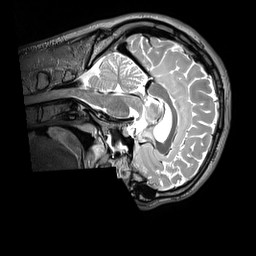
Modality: T2w
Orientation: sagittal
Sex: male
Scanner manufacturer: siemens
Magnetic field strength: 3 T
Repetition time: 3.2 s
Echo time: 0.409 s